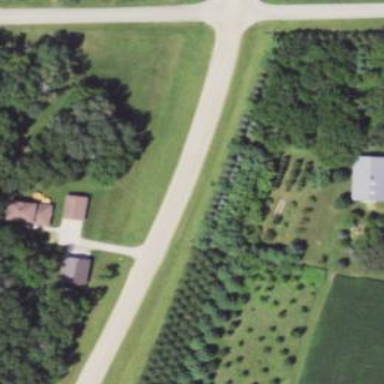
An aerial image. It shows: Orchard.